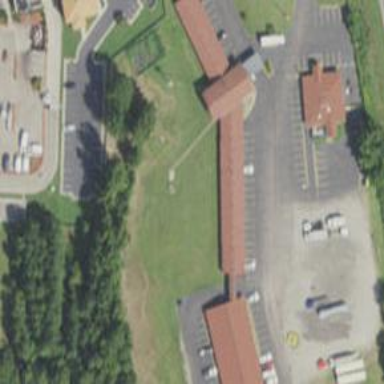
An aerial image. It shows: Motel building.